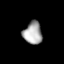
Tissue: lung
Cell type: Epithelial cells
Senescence score: 0.2031
Nuclear area (px): 411
Mean DAPI intensity: 166.528